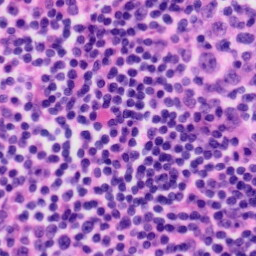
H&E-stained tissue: Tonsil